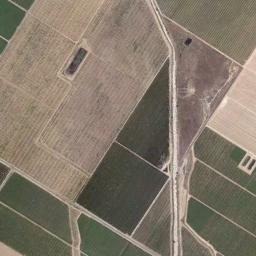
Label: rectangular_farmland